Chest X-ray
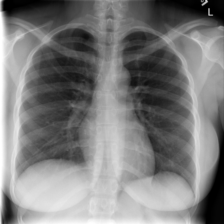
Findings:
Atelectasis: negative
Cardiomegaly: negative
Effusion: negative
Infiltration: negative
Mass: negative
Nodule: negative
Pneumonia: negative
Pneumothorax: negative
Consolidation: negative
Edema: negative
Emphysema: negative
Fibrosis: negative
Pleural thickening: negative
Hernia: negative